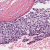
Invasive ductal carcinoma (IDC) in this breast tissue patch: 0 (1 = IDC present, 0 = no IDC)